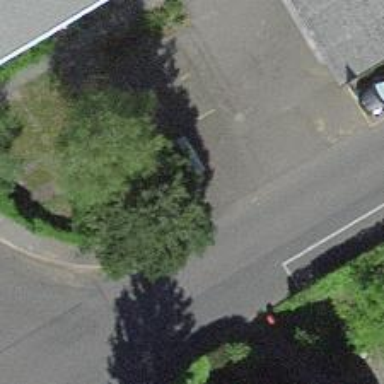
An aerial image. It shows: Post box.